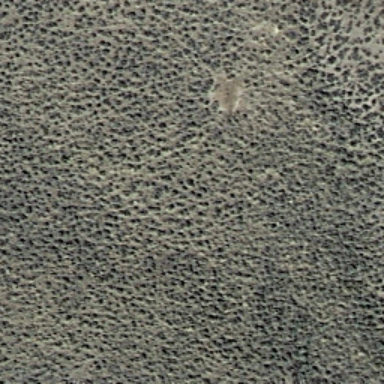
This is a chaparral .